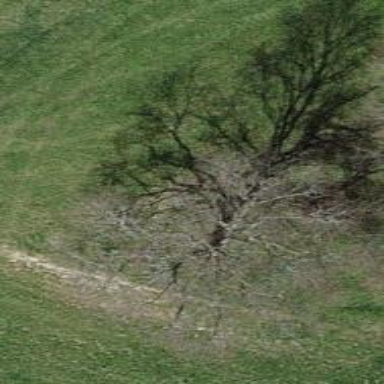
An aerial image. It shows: Beautiful tree in nature.